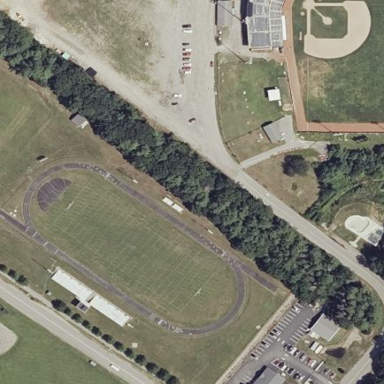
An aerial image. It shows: American football pitch with grass surface.